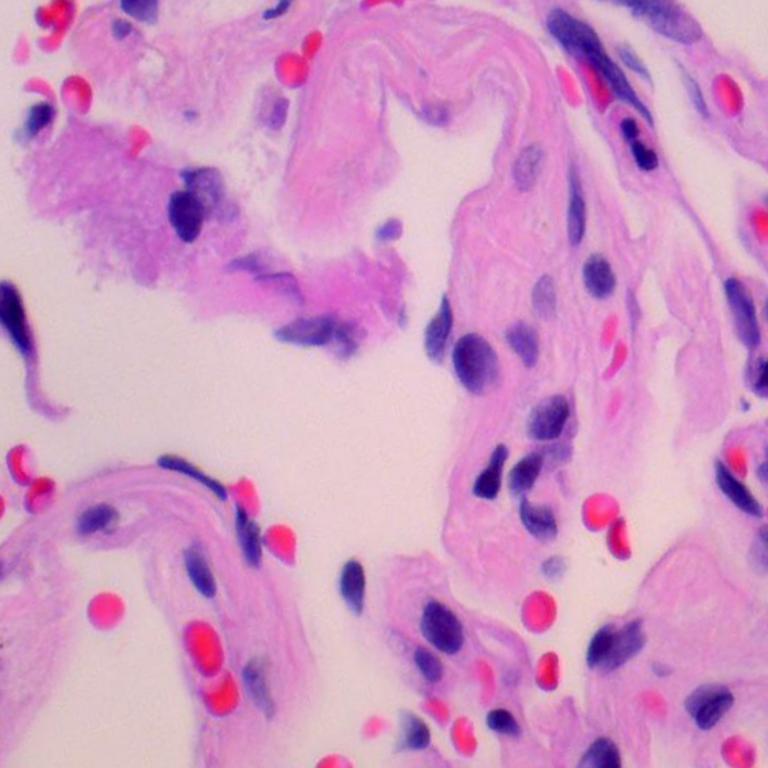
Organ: lung
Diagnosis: benign